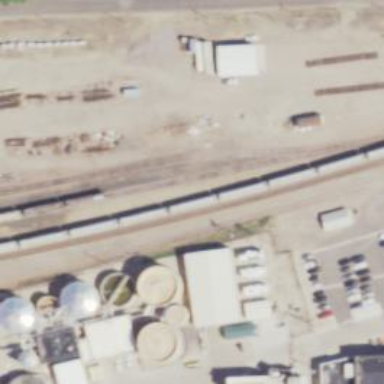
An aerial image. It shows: Railway siding with rails.